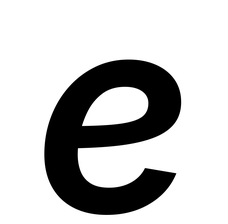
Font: Inter-Italic_SemiBold_Italic